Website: home-depot
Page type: store-pickup
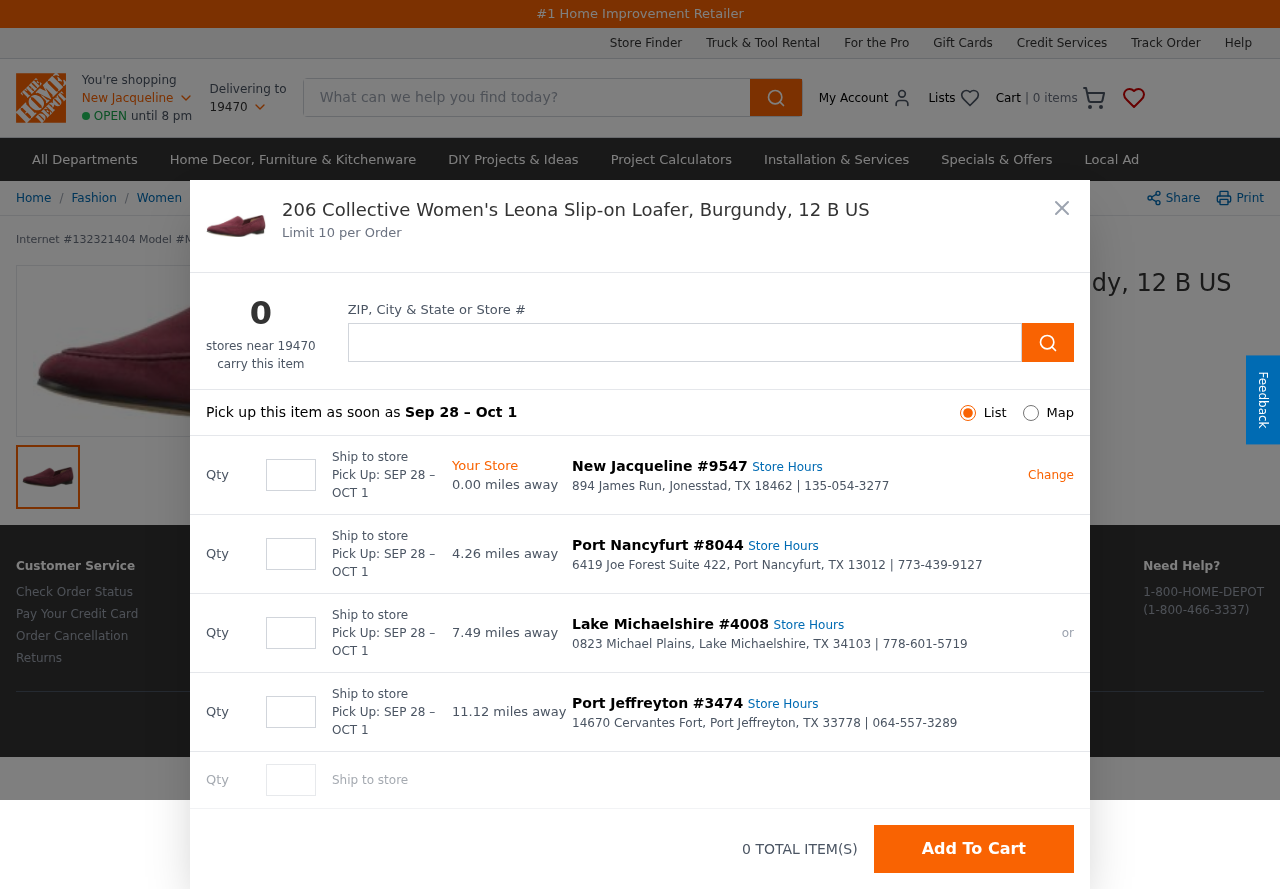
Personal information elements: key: PII_CITY
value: New Jacqueline
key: PII_LOCATION1_CITY_STATE_ZIP
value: Jonesstad, TX 18462
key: PII_LOCATION1_STREET
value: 894 James Run
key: PII_LOCATION2_CITY
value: Port Nancyfurt
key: PII_LOCATION2_CITY_STATE_ZIP
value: Port Nancyfurt, TX 13012
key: PII_LOCATION2_STREET
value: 6419 Joe Forest Suite 422
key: PII_LOCATION3_CITY
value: Lake Michaelshire
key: PII_LOCATION3_CITY_STATE_ZIP
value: Lake Michaelshire, TX 34103
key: PII_LOCATION3_STREET
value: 0823 Michael Plains
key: PII_LOCATION4_CITY
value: Port Jeffreyton
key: PII_LOCATION4_CITY_STATE_ZIP
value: Port Jeffreyton, TX 33778
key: PII_LOCATION4_STREET
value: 14670 Cervantes Fort
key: PII_POSTCODE
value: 19470
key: PII_POSTCODE2
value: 60489
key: PII_LOCATION1_PHONE
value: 135-054-3277
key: PII_LOCATION2_PHONE
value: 773-439-9127
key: PII_LOCATION3_PHONE
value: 778-601-5719
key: PII_LOCATION4_PHONE
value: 064-557-3289
Product elements: key: PRODUCT1_BREADCRUMB
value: Fashion
Women
Shoes
Loafers
Slip-On Loafers
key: PRODUCT1_NAME
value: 206 Collective Women's Leona Slip-on Loafer, Burgundy, 12 B US
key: PRODUCT_INTERNET_NUMBER
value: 132321404
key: PRODUCT_MODEL_NUMBER
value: MW_OHW916874
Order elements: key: ORDER_NUM_ITEMS
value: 0
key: ORDER_PICKUP_DATE_RANGE
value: SEP 28 – OCT 1
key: ORDER_PICKUP_DATE_RANGE
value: Sep 28 – Oct 1
Search elements: key: HEADER_SEARCH
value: What can we help you find today?
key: SEARCH_STORE_LOCATION
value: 60489
Other elements: key: STORE1_DISTANCE
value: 0.00
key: STORE1_NUMBER
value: #9547
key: STORE2_DISTANCE
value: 4.26
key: STORE2_NUMBER
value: #8044
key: STORE3_DISTANCE
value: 7.49
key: STORE3_NUMBER
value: #4008
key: STORE4_DISTANCE
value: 11.12
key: STORE4_NUMBER
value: #3474